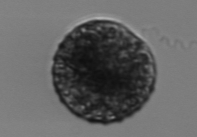
Label: Vicicitus_globosus